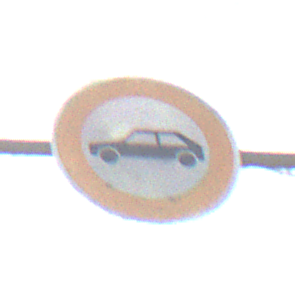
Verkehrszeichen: VerbotPersonenkraftwagen
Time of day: MorningAfternoon
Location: Outdoor (Nature)
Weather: Clear
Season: Winter
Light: Natural